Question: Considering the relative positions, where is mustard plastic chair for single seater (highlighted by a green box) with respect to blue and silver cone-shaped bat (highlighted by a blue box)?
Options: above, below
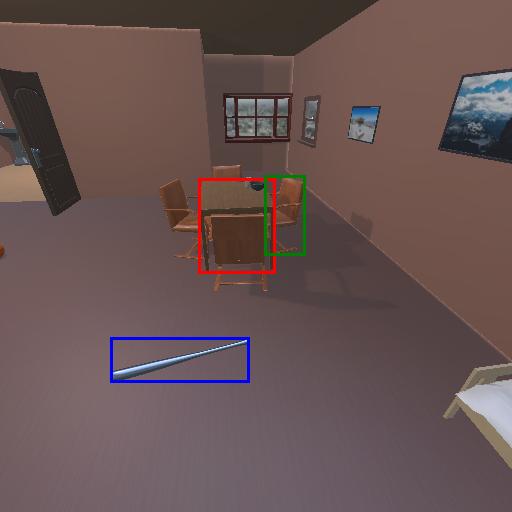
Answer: above